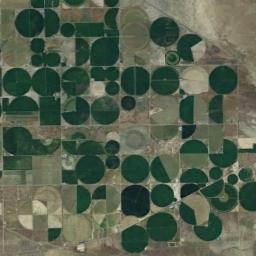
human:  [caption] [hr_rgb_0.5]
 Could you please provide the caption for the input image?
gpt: Several green circular or fan-shaped farmlands with different radii and radians are neatly arranged on the wasteland .

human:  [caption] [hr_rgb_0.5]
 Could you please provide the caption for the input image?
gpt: Many dense green, Ocher and tan mixed circular farmlands, Including irregular and semicircular .

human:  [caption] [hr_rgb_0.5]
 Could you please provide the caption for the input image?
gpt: The round field is in the square .

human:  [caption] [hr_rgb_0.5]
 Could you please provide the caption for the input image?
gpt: Many deep green circle farmland are in the bare land .

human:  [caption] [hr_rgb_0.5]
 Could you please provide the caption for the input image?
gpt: There are dozens of circular farmlands of different sizes distributed irregularly .